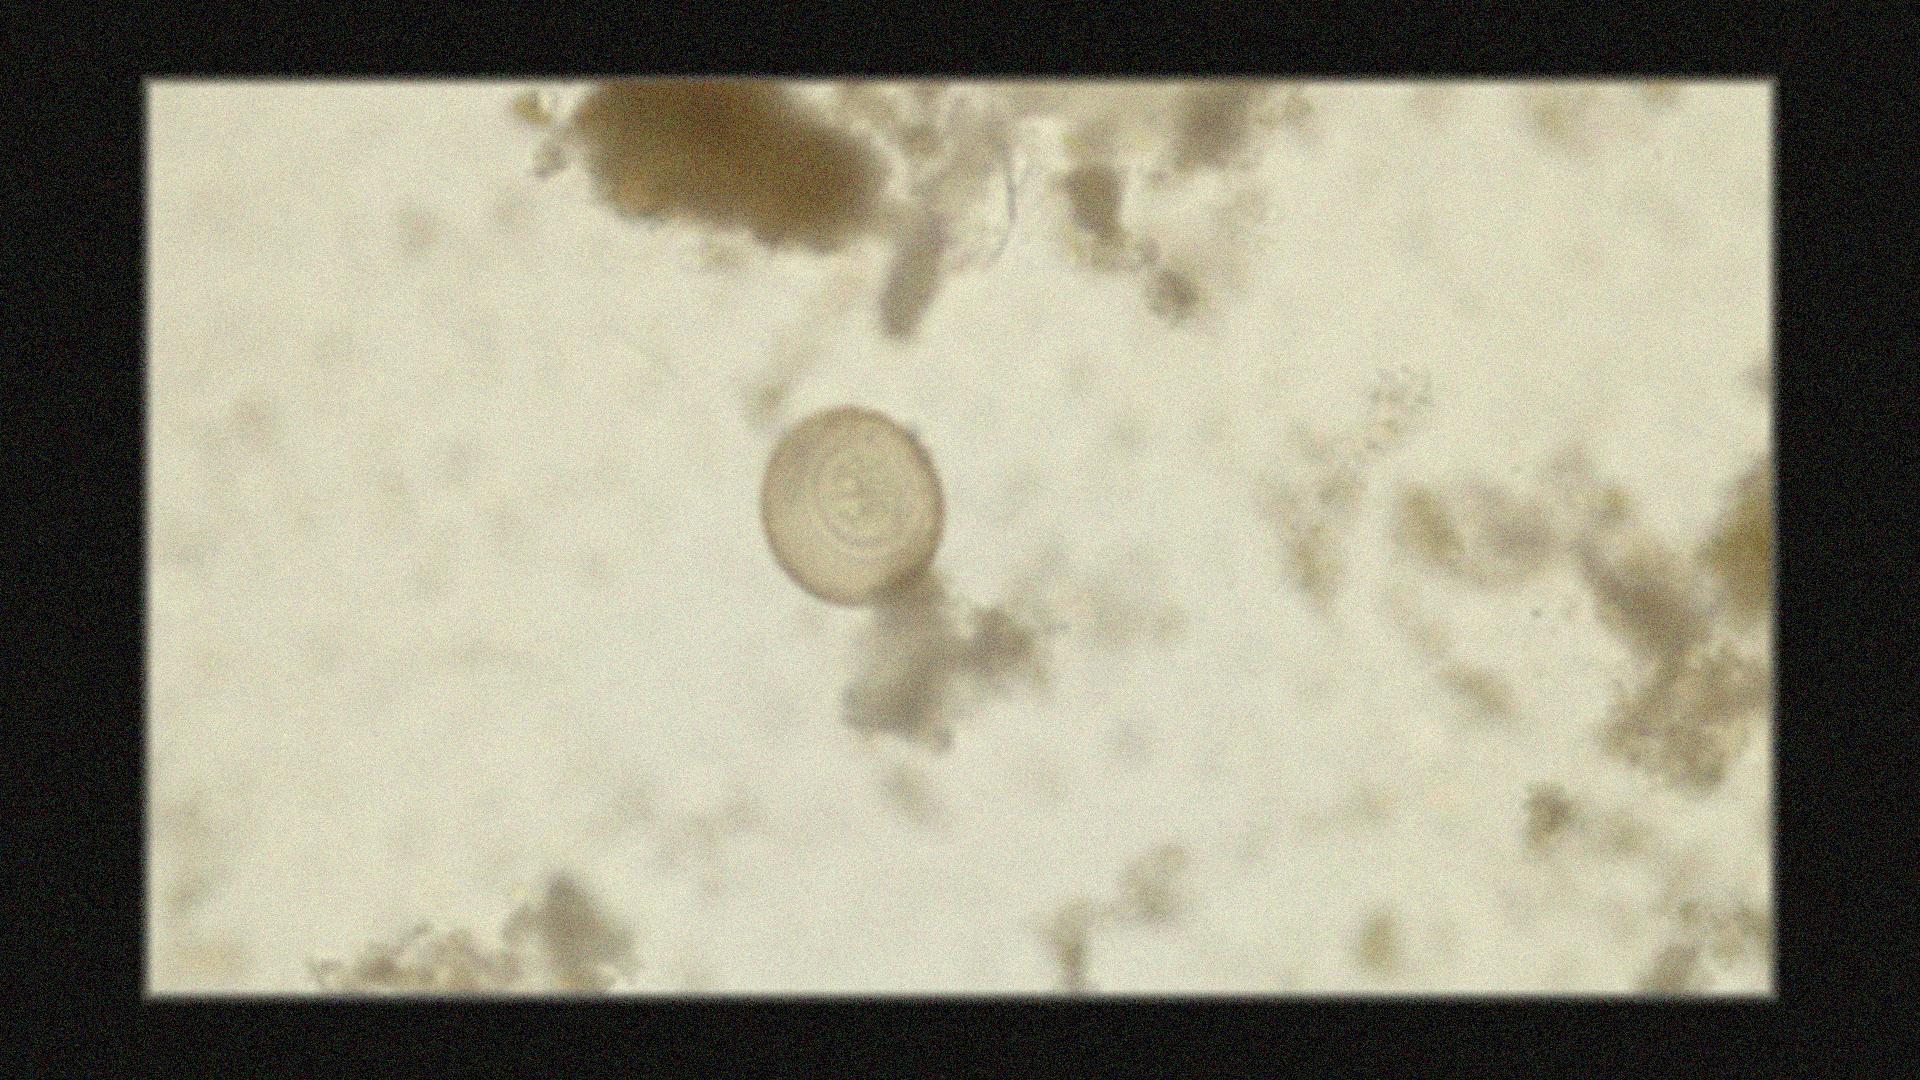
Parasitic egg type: Hymenolepis diminuta